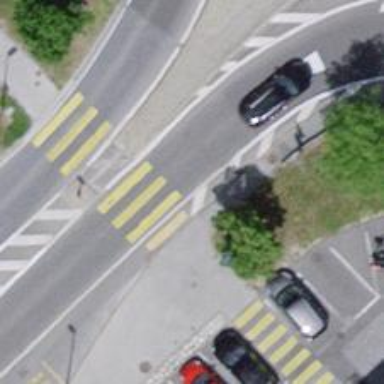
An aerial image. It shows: Asphalt road with primary designation. There are separate sidewalks and cycle lanes on both sides of the road.